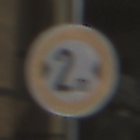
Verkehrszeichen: TatsaechlicheBreite2
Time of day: MorningAfternoon
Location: Outdoor (Urban)
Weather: PartlyCloudy
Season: NotSpecified
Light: Natural